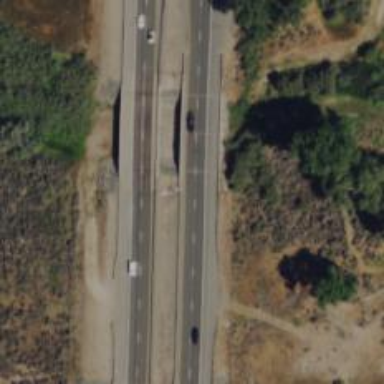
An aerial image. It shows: Asphalt trunk highway classified as expressway.